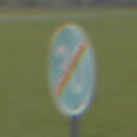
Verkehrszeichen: EndeMindestgeschwindigkeit
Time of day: MorningAfternoon
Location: Outdoor (Suburban)
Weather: PartlyCloudy
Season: NotSpecified
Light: Natural